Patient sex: F
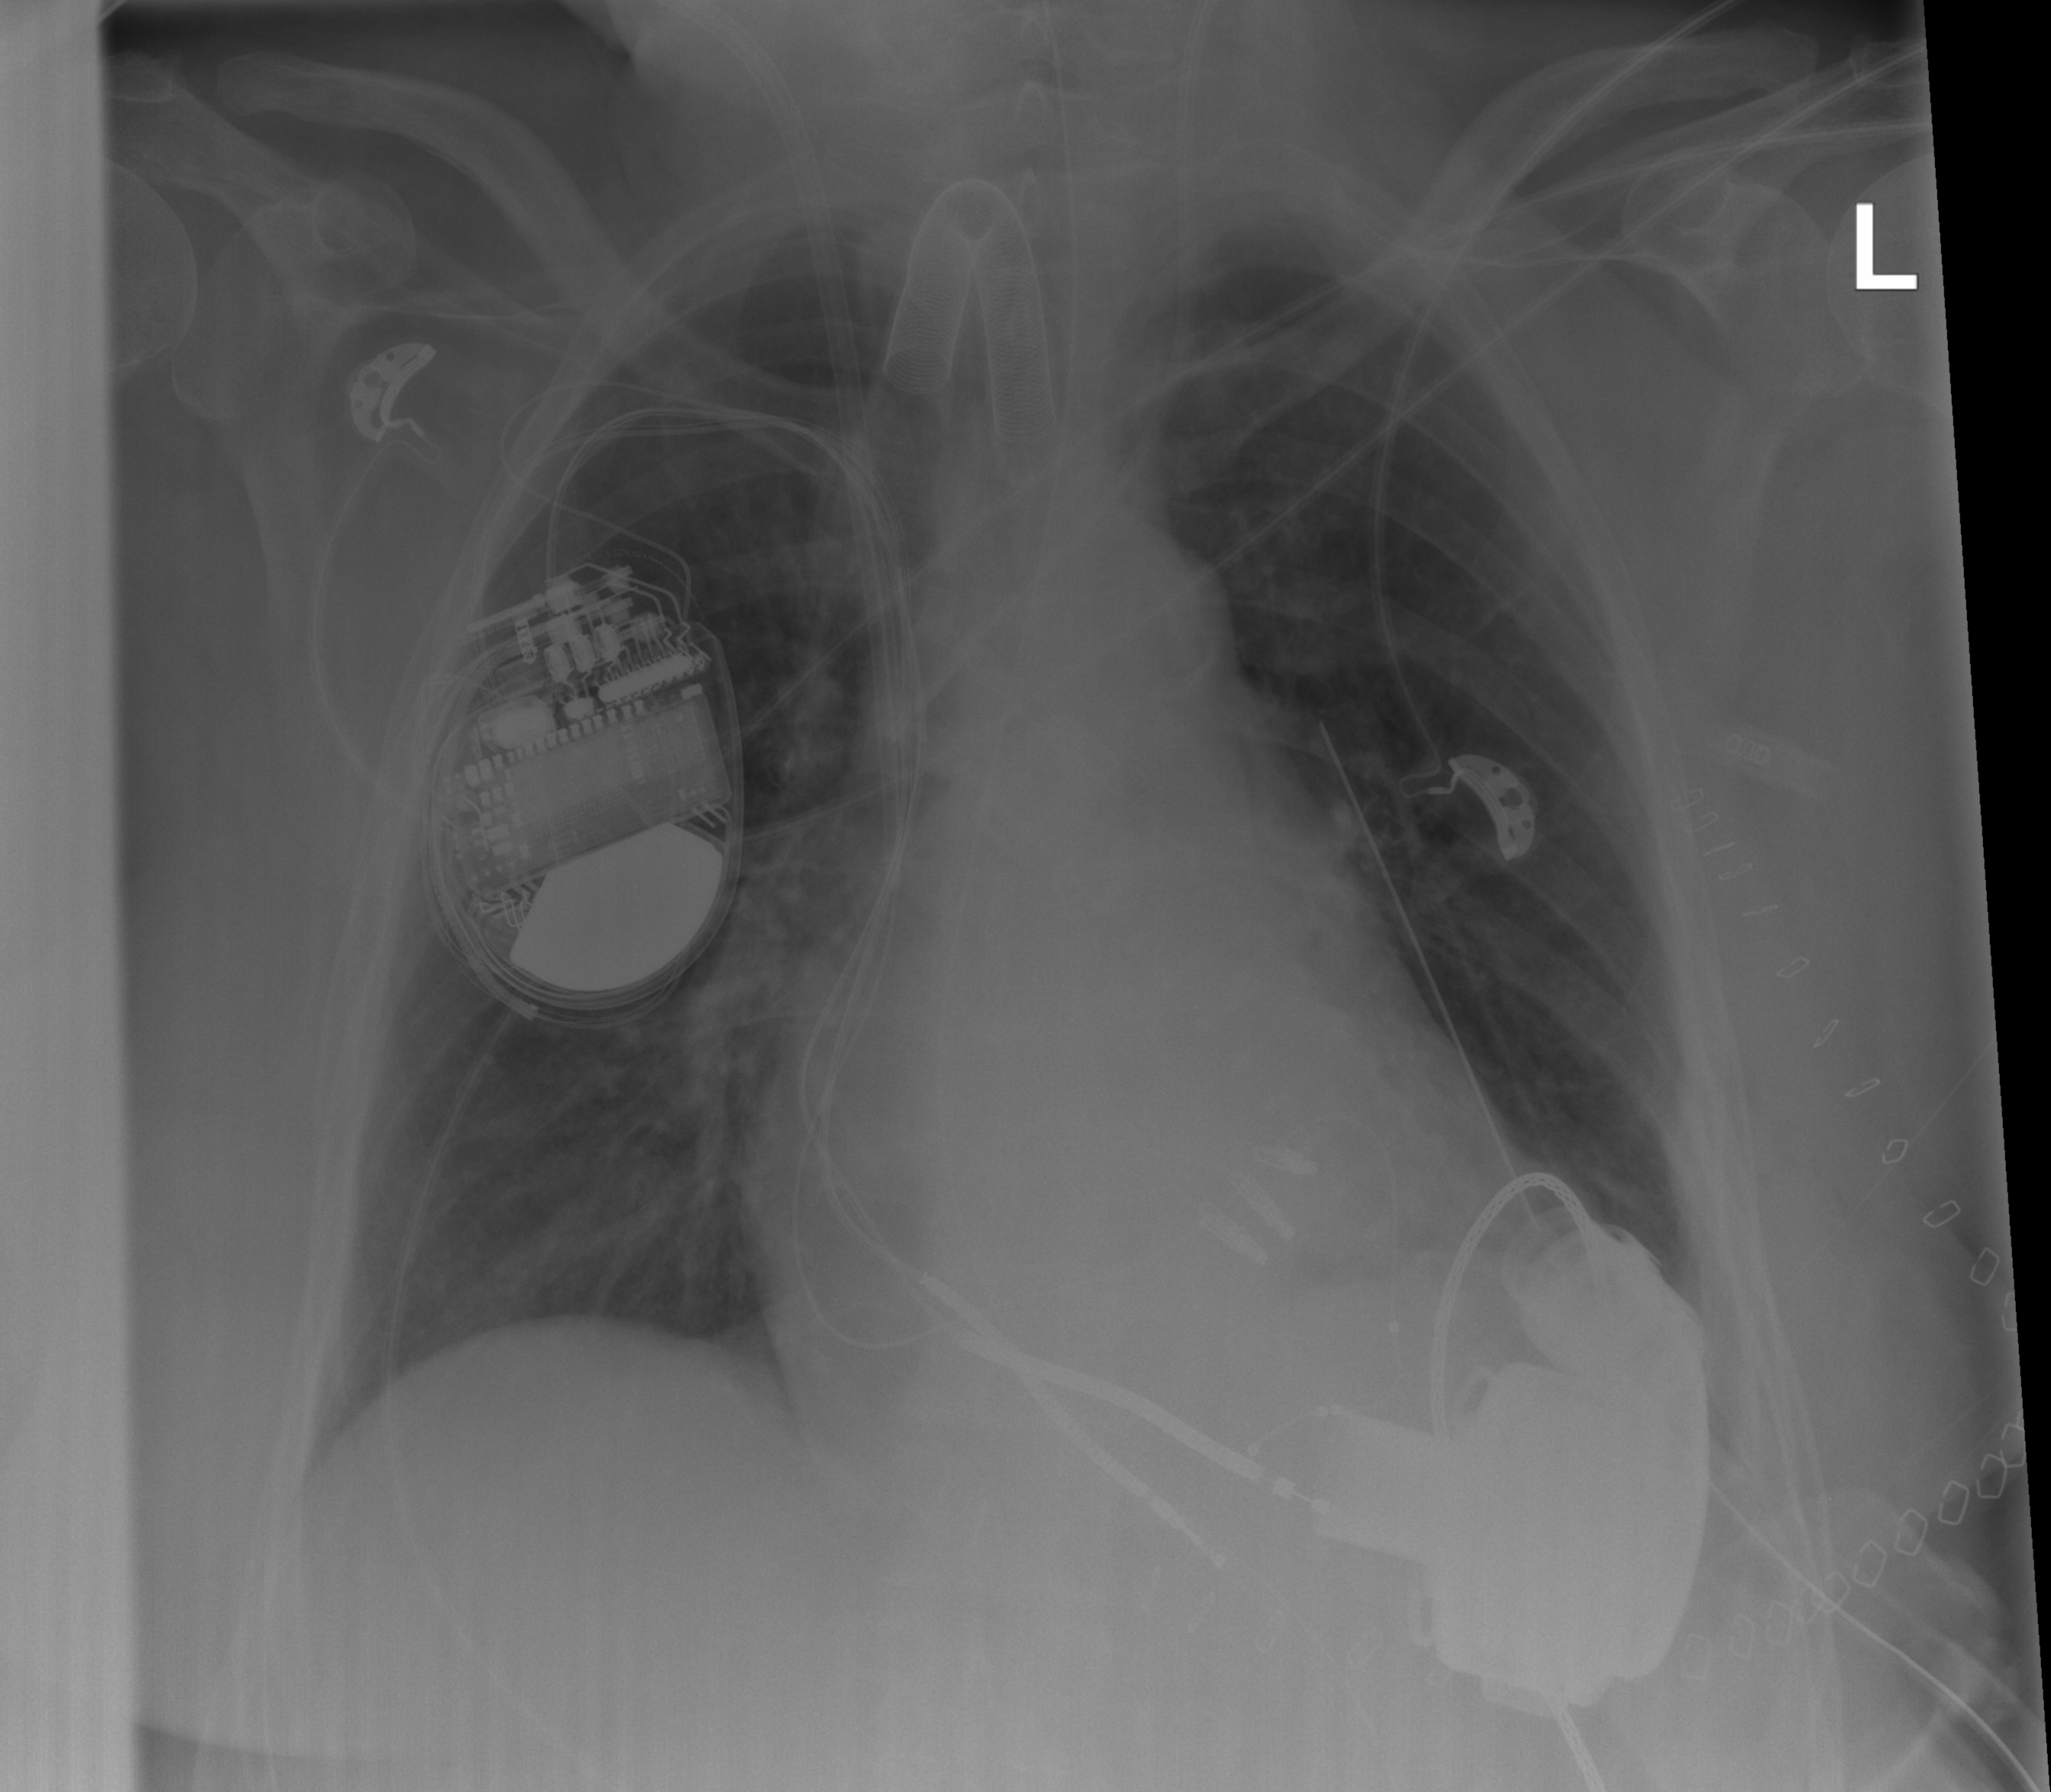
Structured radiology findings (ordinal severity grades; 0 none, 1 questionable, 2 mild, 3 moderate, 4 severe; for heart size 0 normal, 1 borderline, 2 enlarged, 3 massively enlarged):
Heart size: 2
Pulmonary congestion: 0
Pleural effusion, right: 0
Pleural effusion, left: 0
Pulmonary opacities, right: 0
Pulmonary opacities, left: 0
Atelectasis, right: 0
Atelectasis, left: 2